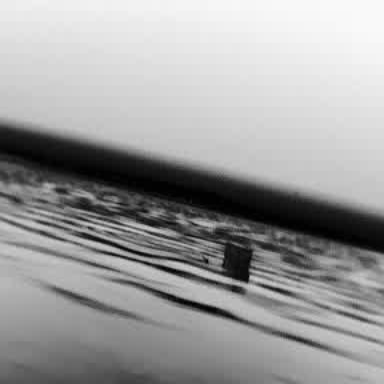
There is a fishing_boat in the infrared image.